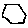
Label: hexagon